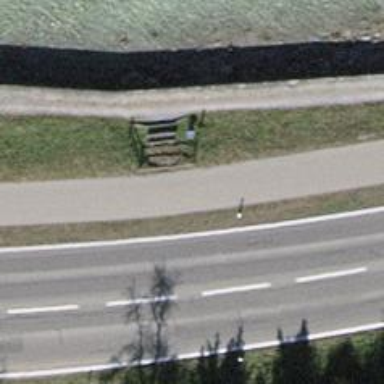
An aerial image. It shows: Bench.